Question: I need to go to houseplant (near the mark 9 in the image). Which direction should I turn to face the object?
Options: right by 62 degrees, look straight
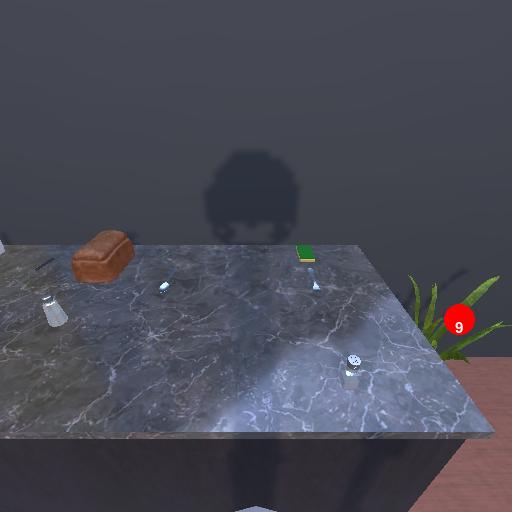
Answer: right by 62 degrees